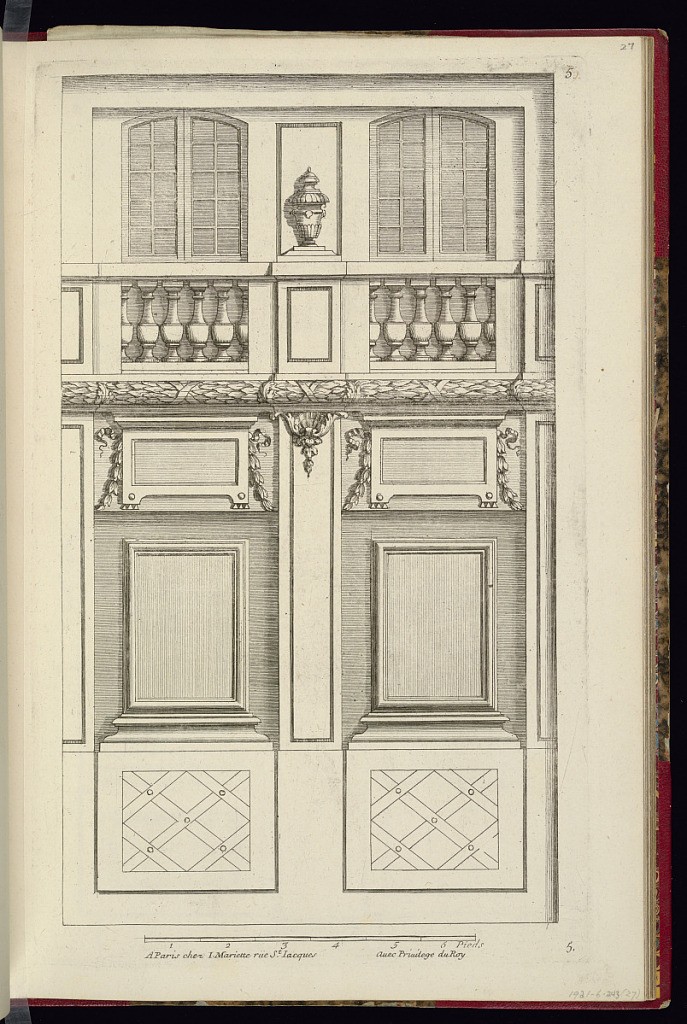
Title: Porte-Cochère Design
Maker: Laurent Francart, French, active 1681-1690
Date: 1707-1742
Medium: Etching and engraving on laid paper
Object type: Print
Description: Design for a porte-cochère with a vase on a balustrade at the top.  At the bottom of the plate is a scale bar of six French feet ("6 Pieds"). The plate is numbered but not signed.